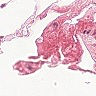
Metastatic tissue present: no